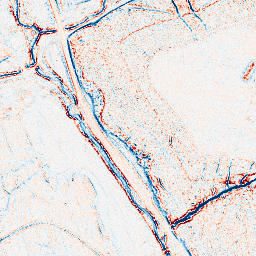
Category: edge_preserving
Decomposition family: anisotropic_diffusion
Decomposition parameters: iterations: 5
kappa: 100
gamma: 0.15
Upsampling method: bicubic
Upsampling parameters: scale: 4
Upsampling scale: 4